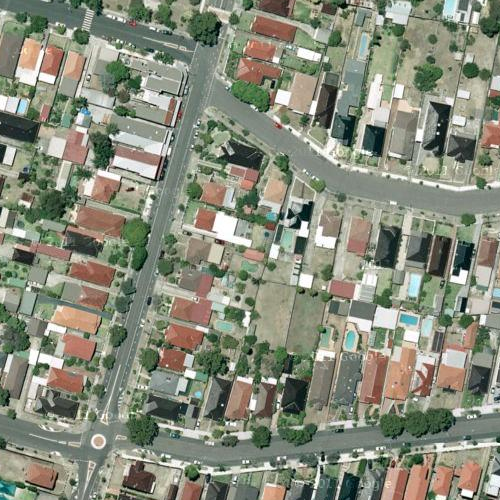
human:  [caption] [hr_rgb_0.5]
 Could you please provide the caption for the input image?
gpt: A town with many houses arranged densely and a high way beside .

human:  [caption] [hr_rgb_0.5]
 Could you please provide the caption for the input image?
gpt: A residential area with houses arranged neatly while a highway beside this area .

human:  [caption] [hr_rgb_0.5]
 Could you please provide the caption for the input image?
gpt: Lots of houses with red and orange roofs arranged densely .

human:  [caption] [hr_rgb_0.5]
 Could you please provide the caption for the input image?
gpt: A residential area with houses arranged neatly and some roads go through this area .

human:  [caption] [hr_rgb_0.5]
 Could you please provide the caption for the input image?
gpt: A residential area with houses densely arranged and a highway beside .